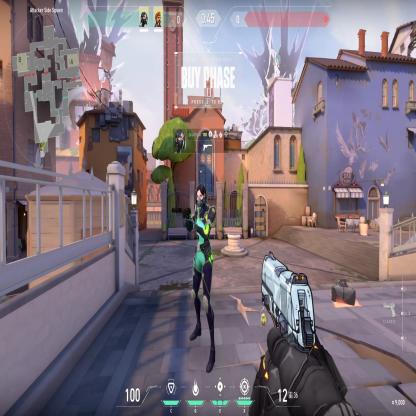
Label: dropped spike ; teammate